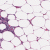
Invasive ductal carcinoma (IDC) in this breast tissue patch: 0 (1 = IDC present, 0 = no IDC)